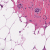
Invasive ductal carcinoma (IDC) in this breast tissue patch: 0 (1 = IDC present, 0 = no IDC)